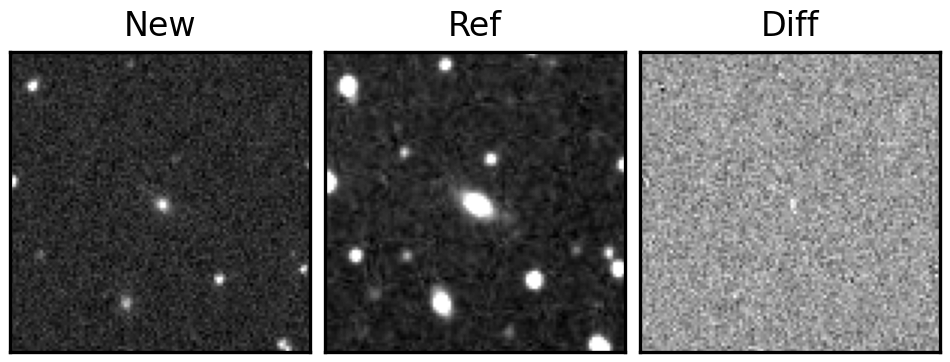
Label: real